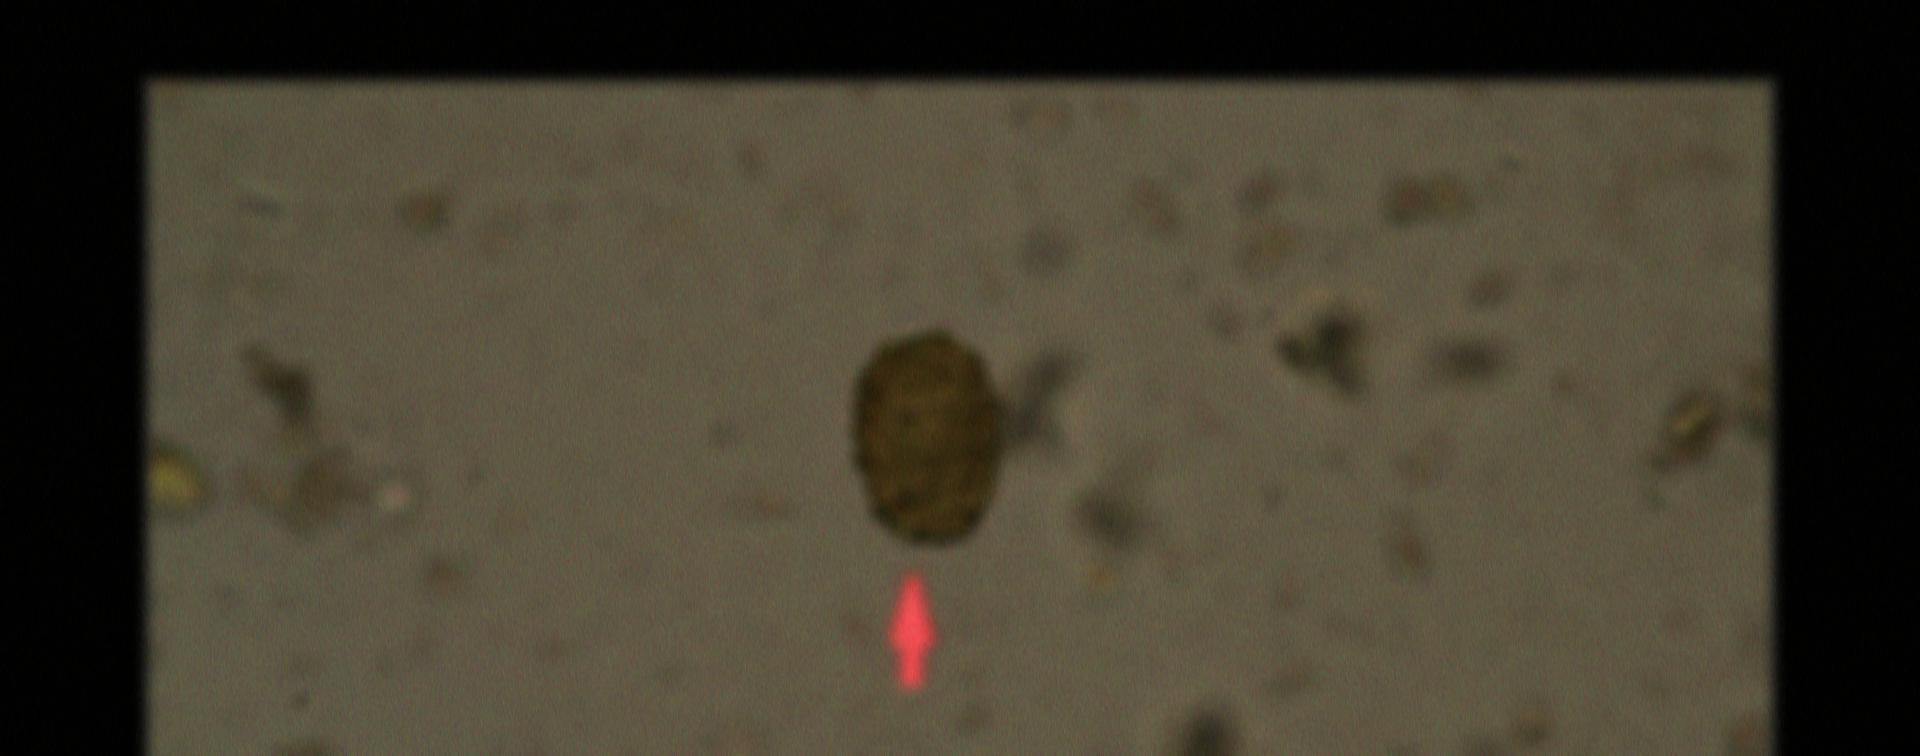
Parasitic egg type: Ascaris lumbricoides